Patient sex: M
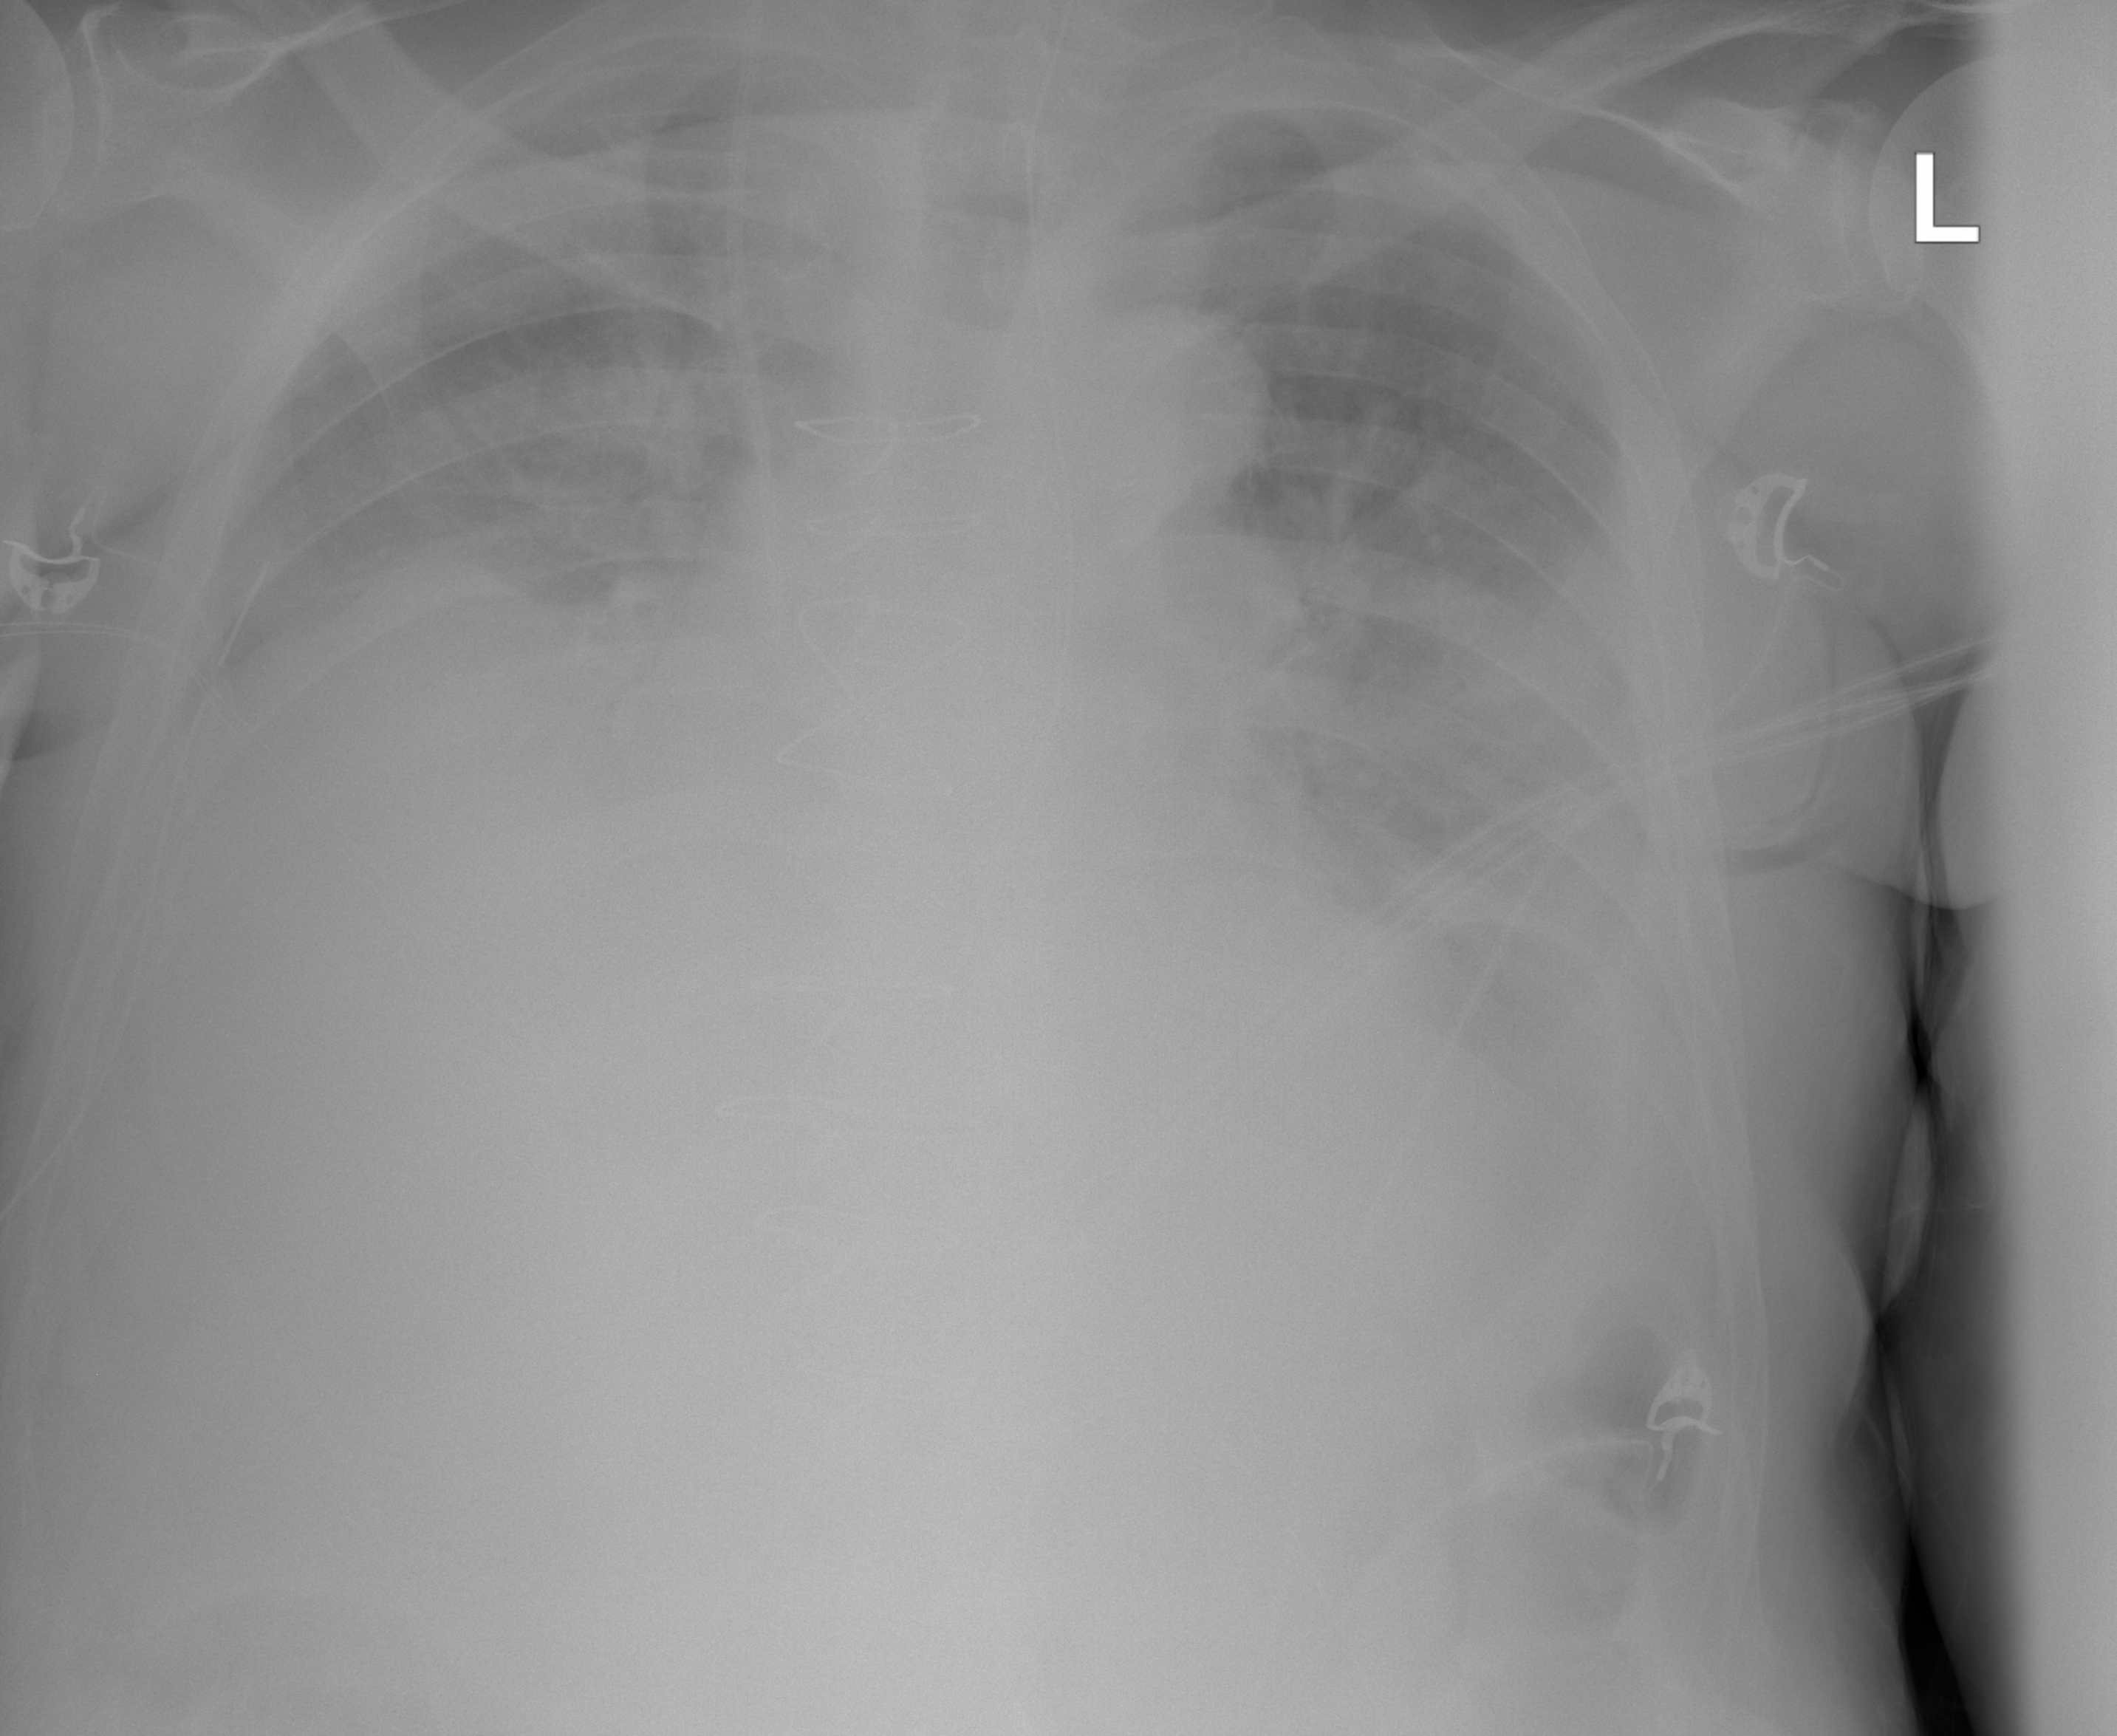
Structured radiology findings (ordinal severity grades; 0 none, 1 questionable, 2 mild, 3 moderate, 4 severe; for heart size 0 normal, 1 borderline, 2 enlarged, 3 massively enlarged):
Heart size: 0
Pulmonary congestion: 2
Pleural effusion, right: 3
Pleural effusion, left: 2
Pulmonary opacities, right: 1
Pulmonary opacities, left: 1
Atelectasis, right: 3
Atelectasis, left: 2